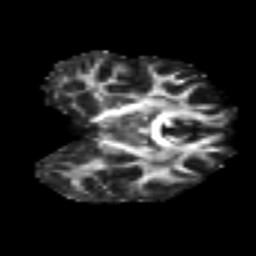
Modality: FA
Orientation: coronal
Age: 33
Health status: ill
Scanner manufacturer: philips
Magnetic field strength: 3 T
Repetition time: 9 s
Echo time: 0.127 s